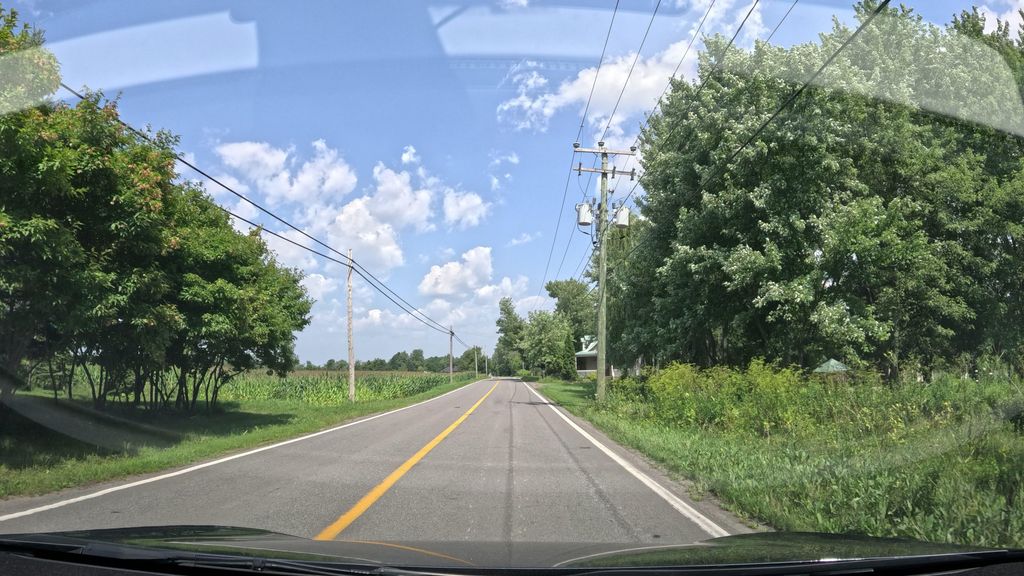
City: montreal